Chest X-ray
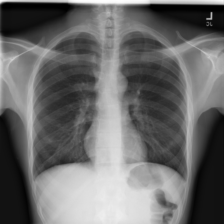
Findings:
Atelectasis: negative
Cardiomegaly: negative
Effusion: negative
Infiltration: negative
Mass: negative
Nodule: negative
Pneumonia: negative
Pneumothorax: negative
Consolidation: negative
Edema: negative
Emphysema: negative
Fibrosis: negative
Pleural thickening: negative
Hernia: negative